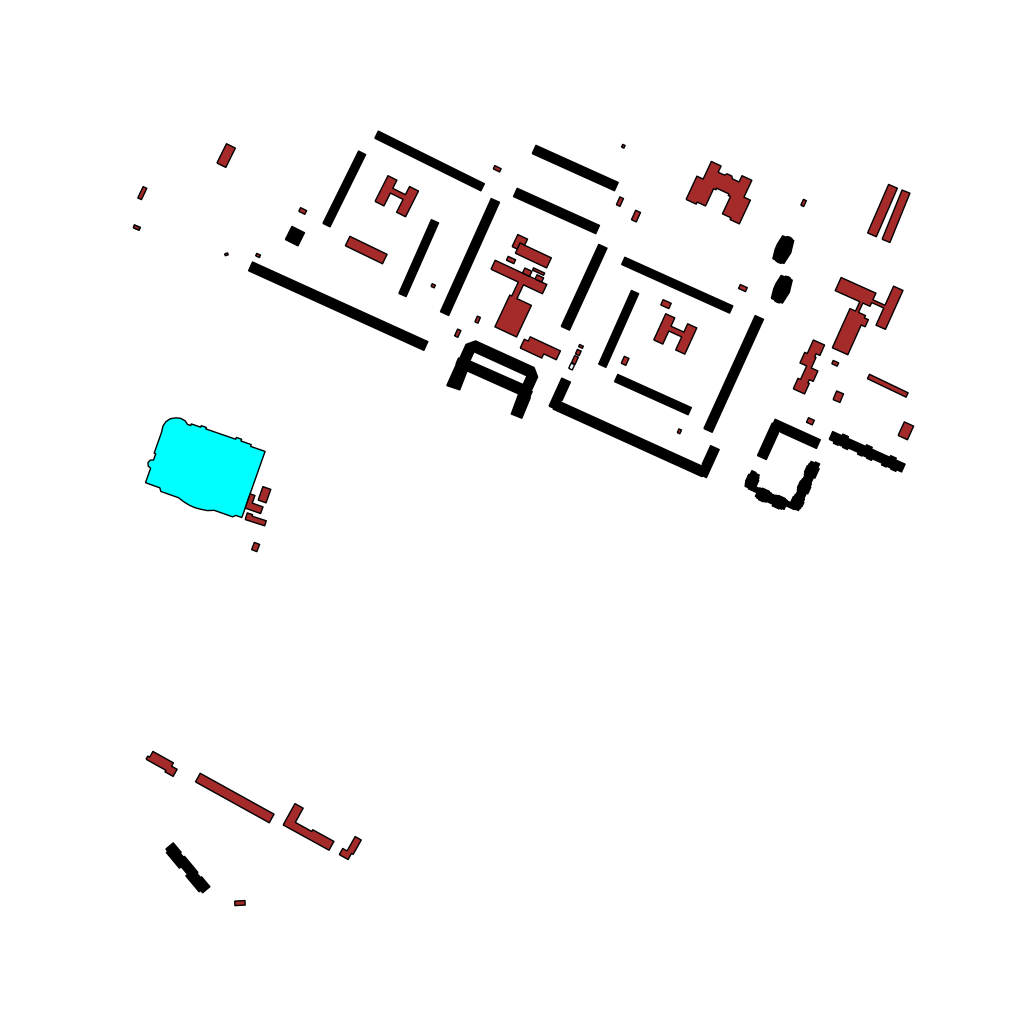
Tags: overhead vector_map, agriculture, business, recreation, residential, modern, soviet, high_rise, individual_rise, low_rise, density_4, Building, Facility, Grocery, Mall, 1.0 km²